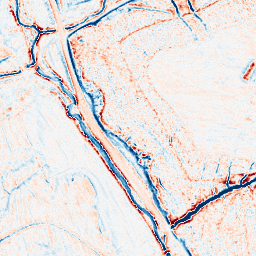
Category: edge_preserving
Decomposition family: anisotropic_diffusion
Decomposition parameters: iterations: 10
kappa: 10
gamma: 0.2
Upsampling method: quadratic
Upsampling parameters: scale: 2
Upsampling scale: 2